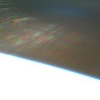
Label: sunburn